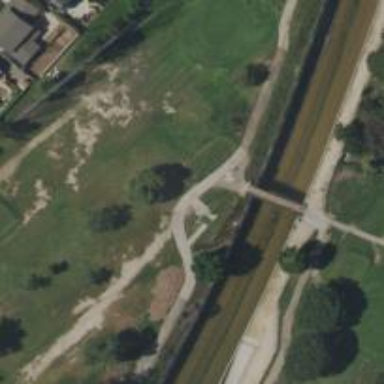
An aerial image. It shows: Path for golf carts.